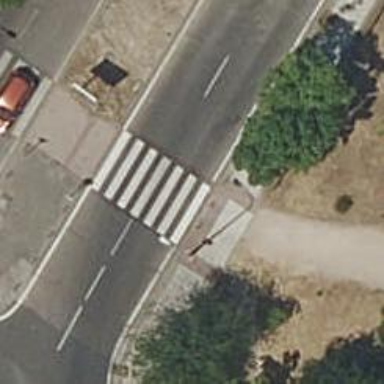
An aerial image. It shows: Uncontrolled zebra crossing on the road.